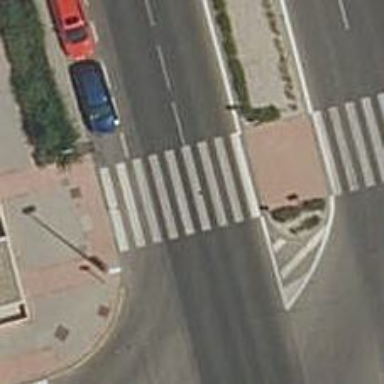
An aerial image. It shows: Uncontrolled zebra crossing on the road.